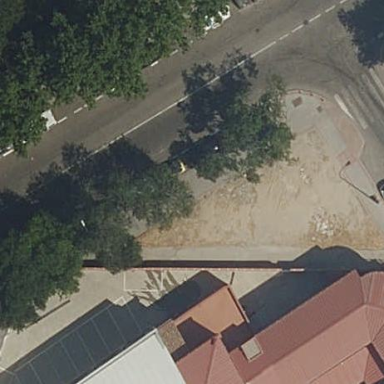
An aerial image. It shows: Garden with kerb barrier.